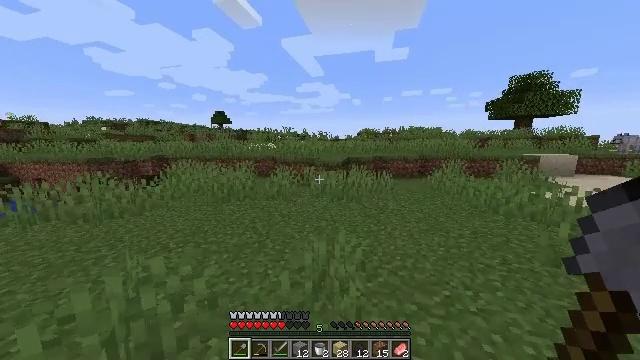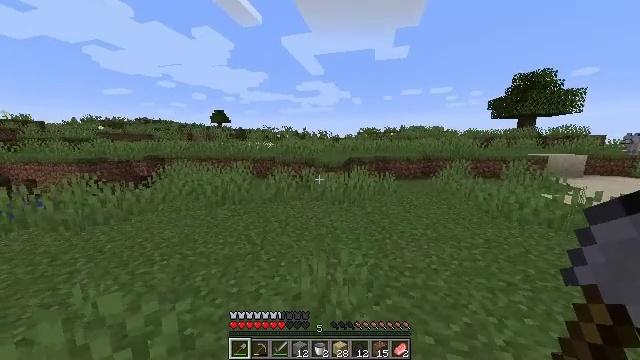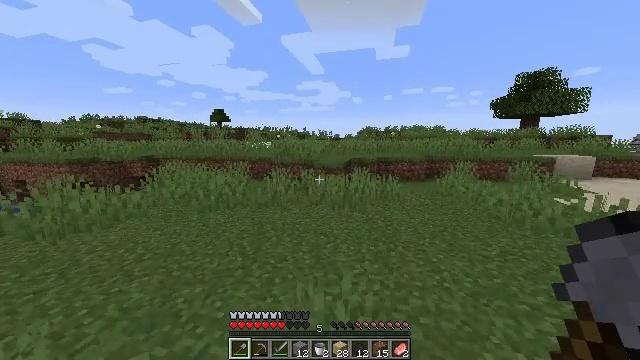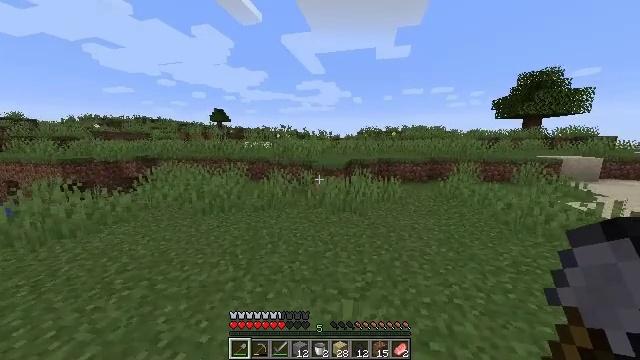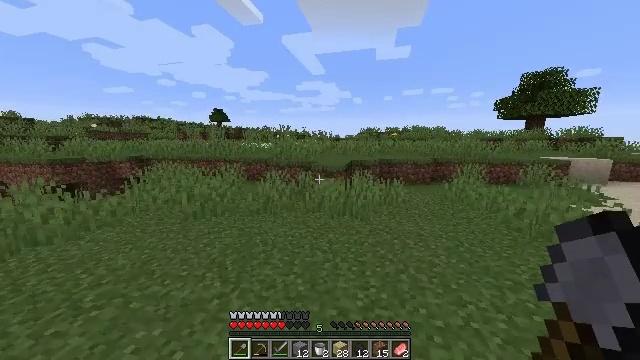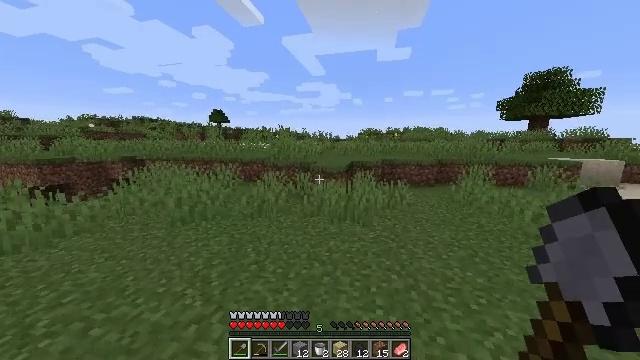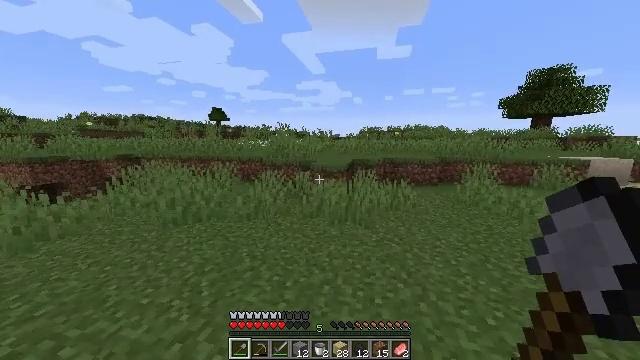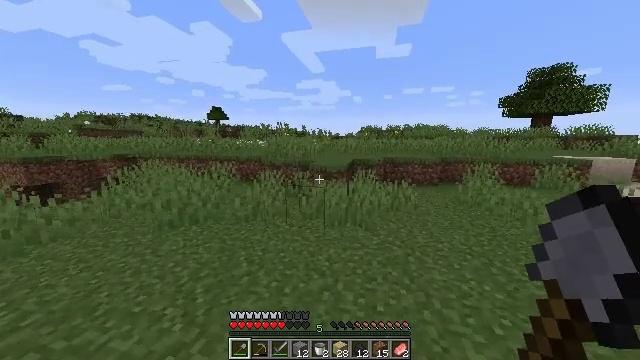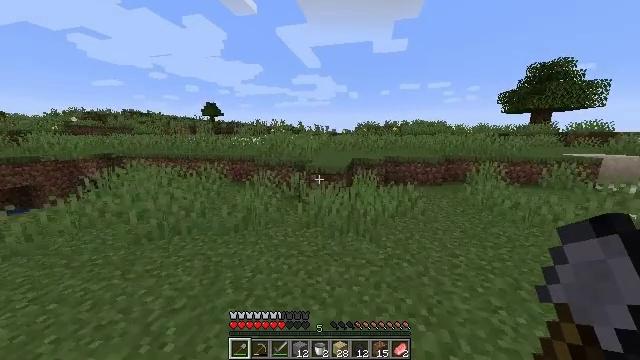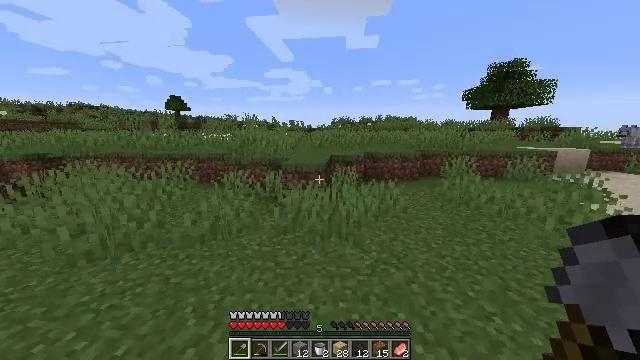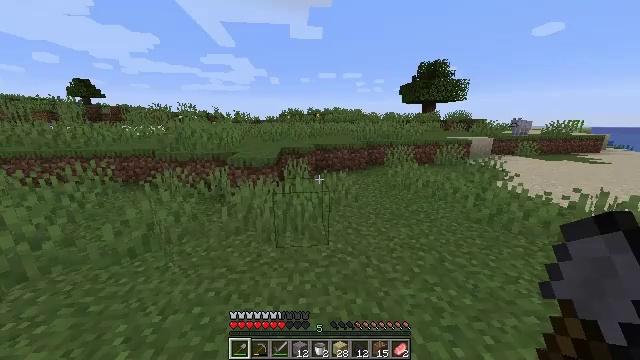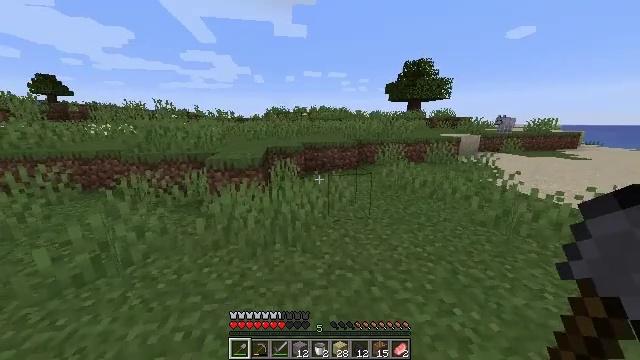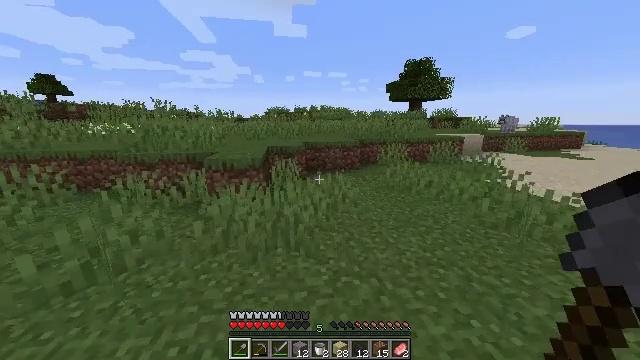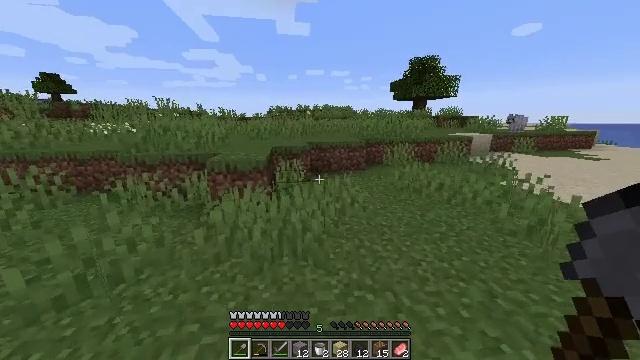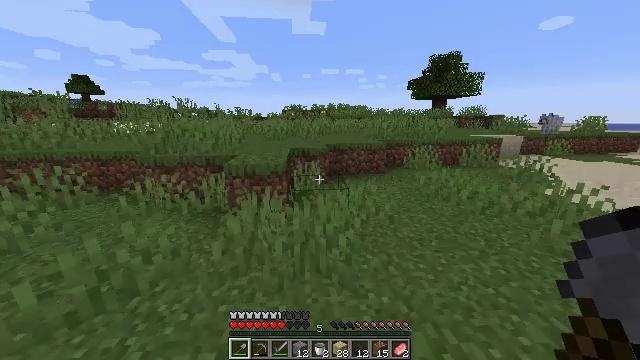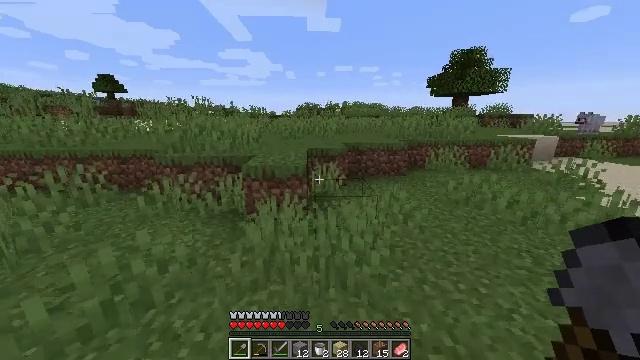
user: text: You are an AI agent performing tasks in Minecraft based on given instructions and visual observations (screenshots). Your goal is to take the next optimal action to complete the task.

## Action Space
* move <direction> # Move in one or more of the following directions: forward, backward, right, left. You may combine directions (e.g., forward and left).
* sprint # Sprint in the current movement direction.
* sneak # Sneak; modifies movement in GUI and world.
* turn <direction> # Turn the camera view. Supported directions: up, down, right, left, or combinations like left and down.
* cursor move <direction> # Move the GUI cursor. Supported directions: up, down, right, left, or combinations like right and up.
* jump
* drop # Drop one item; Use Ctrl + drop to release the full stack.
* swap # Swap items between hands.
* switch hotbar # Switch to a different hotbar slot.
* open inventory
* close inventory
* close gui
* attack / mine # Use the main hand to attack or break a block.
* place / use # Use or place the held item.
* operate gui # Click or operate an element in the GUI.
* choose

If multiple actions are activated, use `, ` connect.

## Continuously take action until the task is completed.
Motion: motion action
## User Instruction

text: Break the grass block.
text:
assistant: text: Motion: move forward
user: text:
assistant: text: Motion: move forward
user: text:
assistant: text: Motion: move forward
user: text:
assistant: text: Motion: move forward
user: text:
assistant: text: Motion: move forward
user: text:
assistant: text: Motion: move forward
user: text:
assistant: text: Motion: move forward
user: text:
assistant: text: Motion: move forward
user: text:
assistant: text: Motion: move forward, turn right and down
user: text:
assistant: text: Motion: move forward, turn right and down
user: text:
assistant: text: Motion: move forward, turn right
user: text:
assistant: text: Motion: move forward and move left
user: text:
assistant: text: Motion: move forward and move left
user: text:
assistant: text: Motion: move forward and move left, turn left
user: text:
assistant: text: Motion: move forward and move left, turn left
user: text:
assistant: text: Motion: move forward and move left, turn left
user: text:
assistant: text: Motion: move forward and move left
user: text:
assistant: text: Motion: move forward
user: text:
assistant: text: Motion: move forward, turn left
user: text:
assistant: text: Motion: move forward, turn left
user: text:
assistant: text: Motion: move forward
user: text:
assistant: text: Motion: move forward, jump
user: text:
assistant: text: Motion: move forward, jump
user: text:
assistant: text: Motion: move forward, jump
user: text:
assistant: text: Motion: move forward, turn down, jump
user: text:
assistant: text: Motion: move forward, turn down
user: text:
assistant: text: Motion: move forward
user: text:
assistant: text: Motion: move forward, turn right and down, attack / mine
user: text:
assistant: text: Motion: move forward, attack / mine
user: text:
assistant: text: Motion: move forward, attack / mine